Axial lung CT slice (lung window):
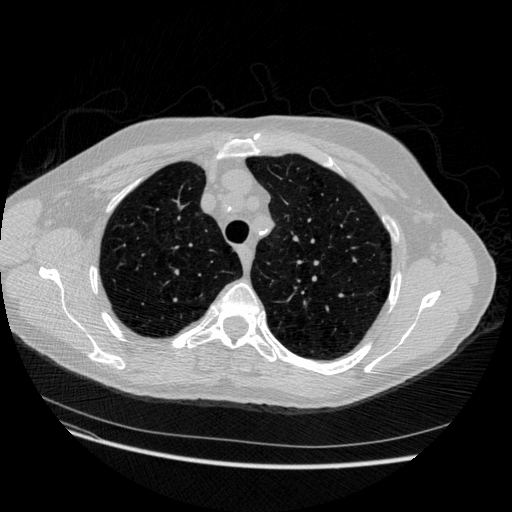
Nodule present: no